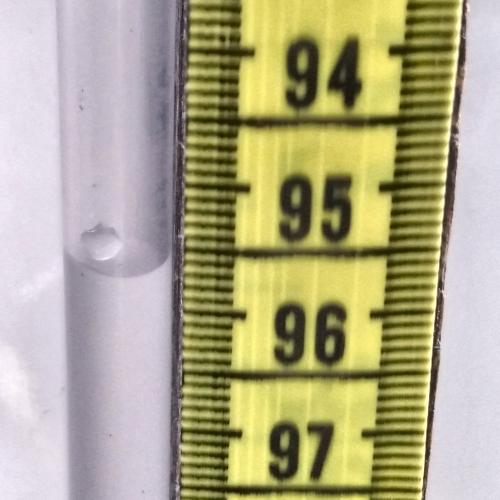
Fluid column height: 95.7 cm